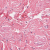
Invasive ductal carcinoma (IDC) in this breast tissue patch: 0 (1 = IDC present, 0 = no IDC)